Field crop: tomato
Growth stage: 1
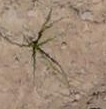
Species: cyperus